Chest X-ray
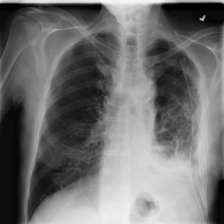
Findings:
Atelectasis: negative
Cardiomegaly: negative
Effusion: negative
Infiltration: negative
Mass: negative
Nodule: negative
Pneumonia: negative
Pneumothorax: negative
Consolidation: negative
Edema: negative
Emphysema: negative
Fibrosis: negative
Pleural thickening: negative
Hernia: negative